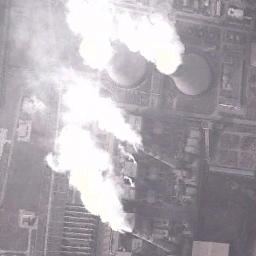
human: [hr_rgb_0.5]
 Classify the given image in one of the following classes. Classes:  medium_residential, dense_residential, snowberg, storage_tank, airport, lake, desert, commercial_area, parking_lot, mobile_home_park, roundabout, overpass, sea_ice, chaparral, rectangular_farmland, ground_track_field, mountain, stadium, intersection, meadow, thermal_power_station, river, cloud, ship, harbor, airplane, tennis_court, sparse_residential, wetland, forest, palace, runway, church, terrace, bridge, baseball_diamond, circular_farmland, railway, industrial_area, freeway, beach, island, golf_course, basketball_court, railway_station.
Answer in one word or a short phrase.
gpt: thermal_power_station